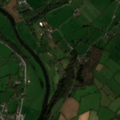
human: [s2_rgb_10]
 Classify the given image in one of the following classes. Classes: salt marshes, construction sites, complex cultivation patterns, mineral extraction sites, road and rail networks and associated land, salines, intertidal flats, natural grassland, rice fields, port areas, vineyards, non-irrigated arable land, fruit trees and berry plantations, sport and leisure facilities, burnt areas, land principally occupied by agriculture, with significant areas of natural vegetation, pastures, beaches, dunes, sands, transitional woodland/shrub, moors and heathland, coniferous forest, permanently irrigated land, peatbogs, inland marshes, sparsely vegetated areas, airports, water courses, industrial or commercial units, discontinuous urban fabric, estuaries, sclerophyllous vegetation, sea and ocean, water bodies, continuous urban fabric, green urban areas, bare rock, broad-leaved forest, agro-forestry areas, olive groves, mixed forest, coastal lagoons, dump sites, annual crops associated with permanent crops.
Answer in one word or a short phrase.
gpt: pastures